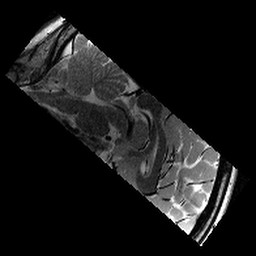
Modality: T2w
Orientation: sagittal
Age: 11
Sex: male
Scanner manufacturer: siemens
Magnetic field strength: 3 T
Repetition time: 9.23 s
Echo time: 0.067 s